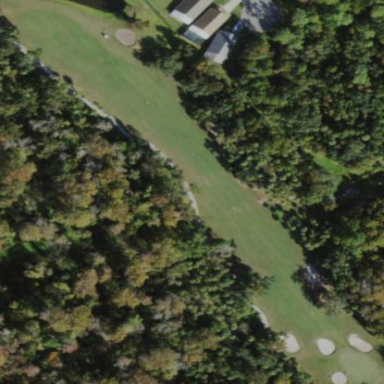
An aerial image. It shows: Scenic golf fairway.